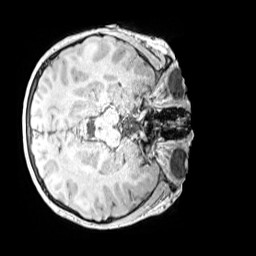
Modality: MP2RAGE
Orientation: axial
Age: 9
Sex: male
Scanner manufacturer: siemens
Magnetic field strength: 3 T
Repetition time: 4 s
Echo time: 0.00299 s